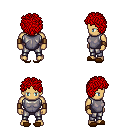
a pixel art fantasy rpg character, male body template, human, tanned skin, steel chest armor, metal pants, red curly afro hairstyle, leather bracers, brown slippers, four views (front, back, left, right), 2x2 character sprite sheet, small pixel art, hard edges, no anti-aliasing